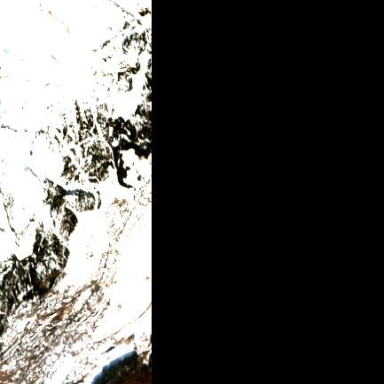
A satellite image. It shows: Area designated for winter sports.